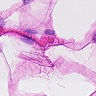
Metastatic tissue present: no